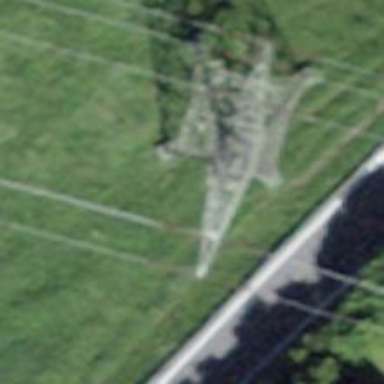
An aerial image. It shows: Power line is depicted.